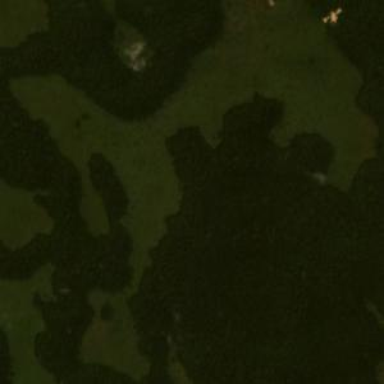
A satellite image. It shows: Savanna grassland.